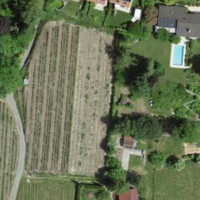
EUNIS habitat code: 55
Species observed at this site:
Lepidium draba
Carpinus betulus